Field crop: tomato
Growth stage: 1
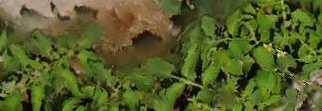
Species: tomato